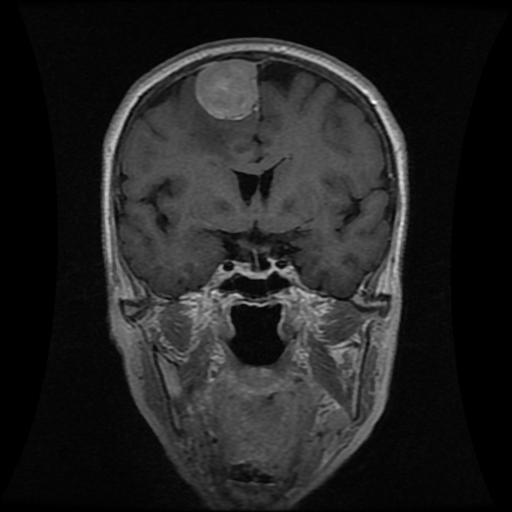
Label: meningioma